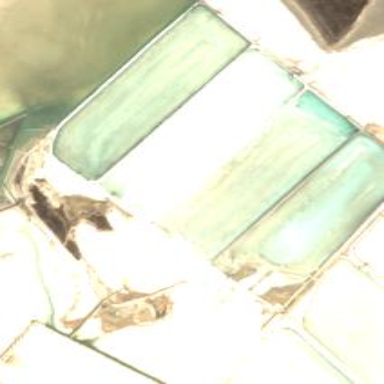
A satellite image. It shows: Salt pond.